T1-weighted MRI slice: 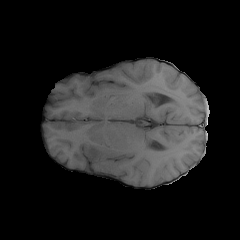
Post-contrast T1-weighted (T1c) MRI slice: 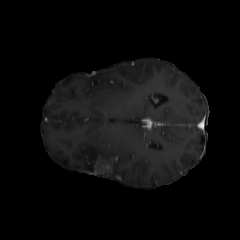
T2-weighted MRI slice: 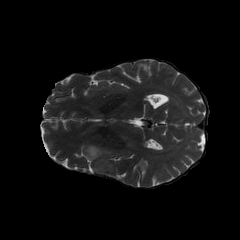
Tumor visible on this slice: yes